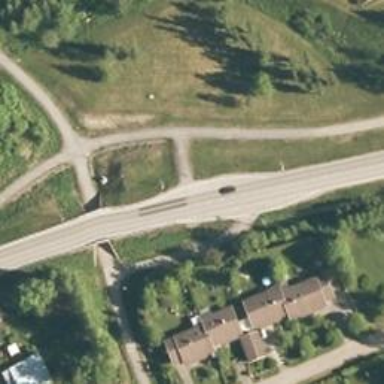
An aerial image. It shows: Asphalt cycleway.